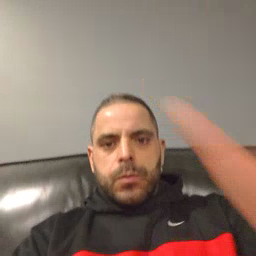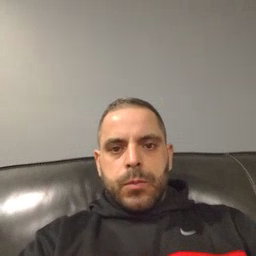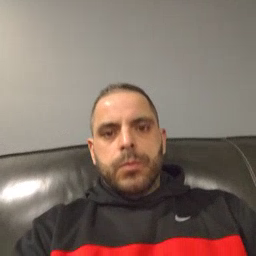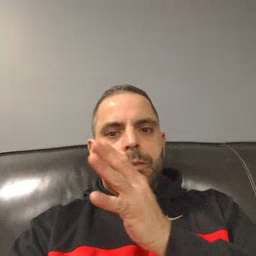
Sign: farm